Question: Here is the image of project file structure -

I added 'include 'connect.php'' in index.php file.
Index.php file is present in register folder. But i get an error 'failed to open stream no such file'.
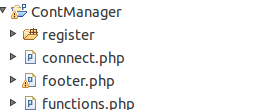
Answer: You could add a simple 'DOCUMENT_ROOT' to your include in which way it will always go for the direct server path to the file.
'''
include $_SERVER["DOCUMENT_ROOT"]."/connect.php";
'''